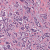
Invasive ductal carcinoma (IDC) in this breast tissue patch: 1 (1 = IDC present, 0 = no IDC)